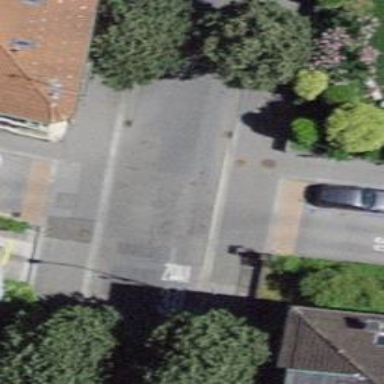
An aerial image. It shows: Residential road with chicane for traffic calming.